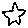
Label: star